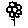
Label: flower